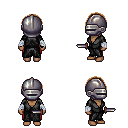
a pixel art fantasy rpg character, female body template, human, dark skin, gray robe, red pants, brown parted hairstyle, metal helm, white cloth bandages, dagger, four views (front, back, left, right), 2x2 character sprite sheet, small pixel art, hard edges, no anti-aliasing